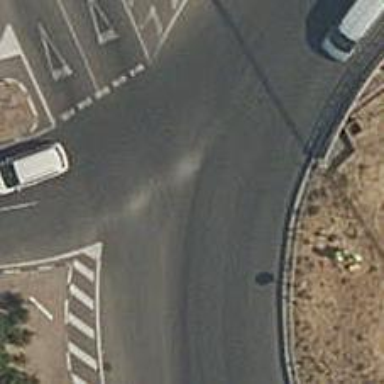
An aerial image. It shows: Secondary road with asphalt surface leading to roundabout.